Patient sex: M
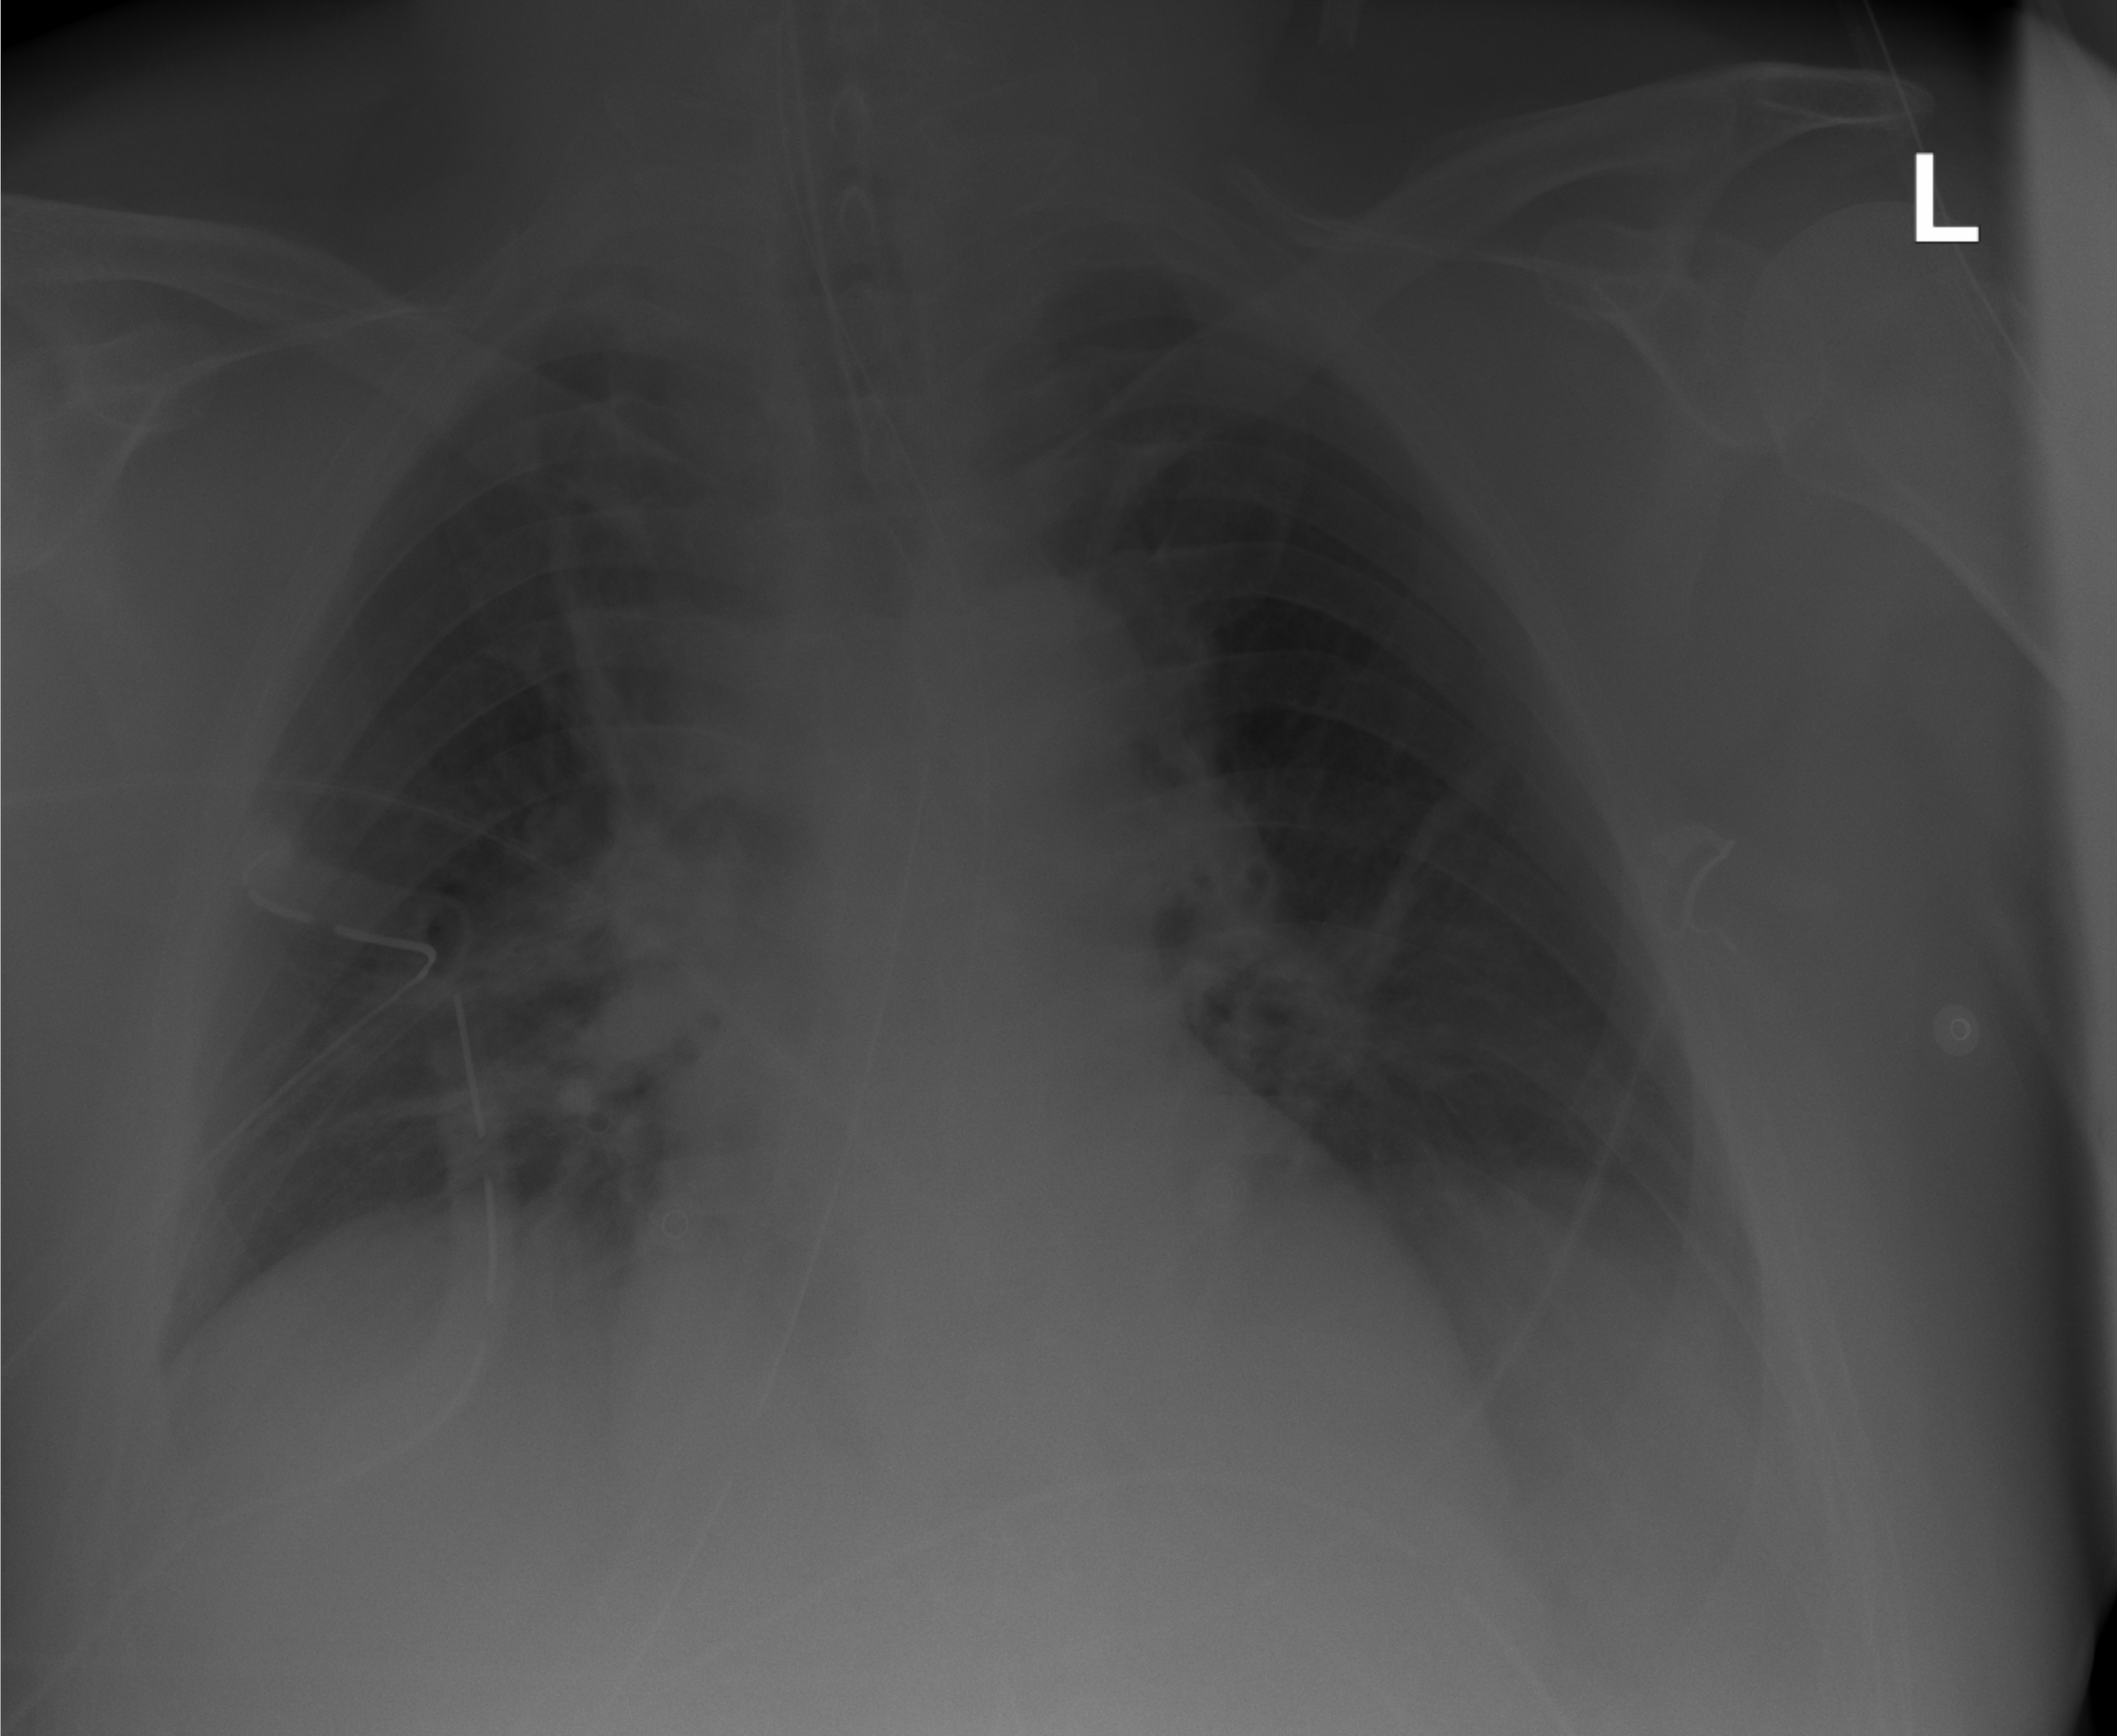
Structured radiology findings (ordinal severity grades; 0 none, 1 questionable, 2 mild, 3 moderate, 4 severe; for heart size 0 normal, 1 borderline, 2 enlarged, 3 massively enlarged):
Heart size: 0
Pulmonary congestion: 2
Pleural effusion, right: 0
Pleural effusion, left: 0
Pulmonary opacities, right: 0
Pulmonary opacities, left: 0
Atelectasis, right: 2
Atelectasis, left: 0